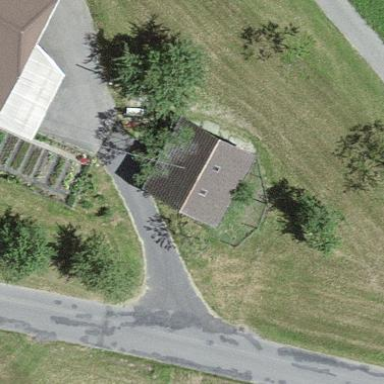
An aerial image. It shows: Rural barn.